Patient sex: F
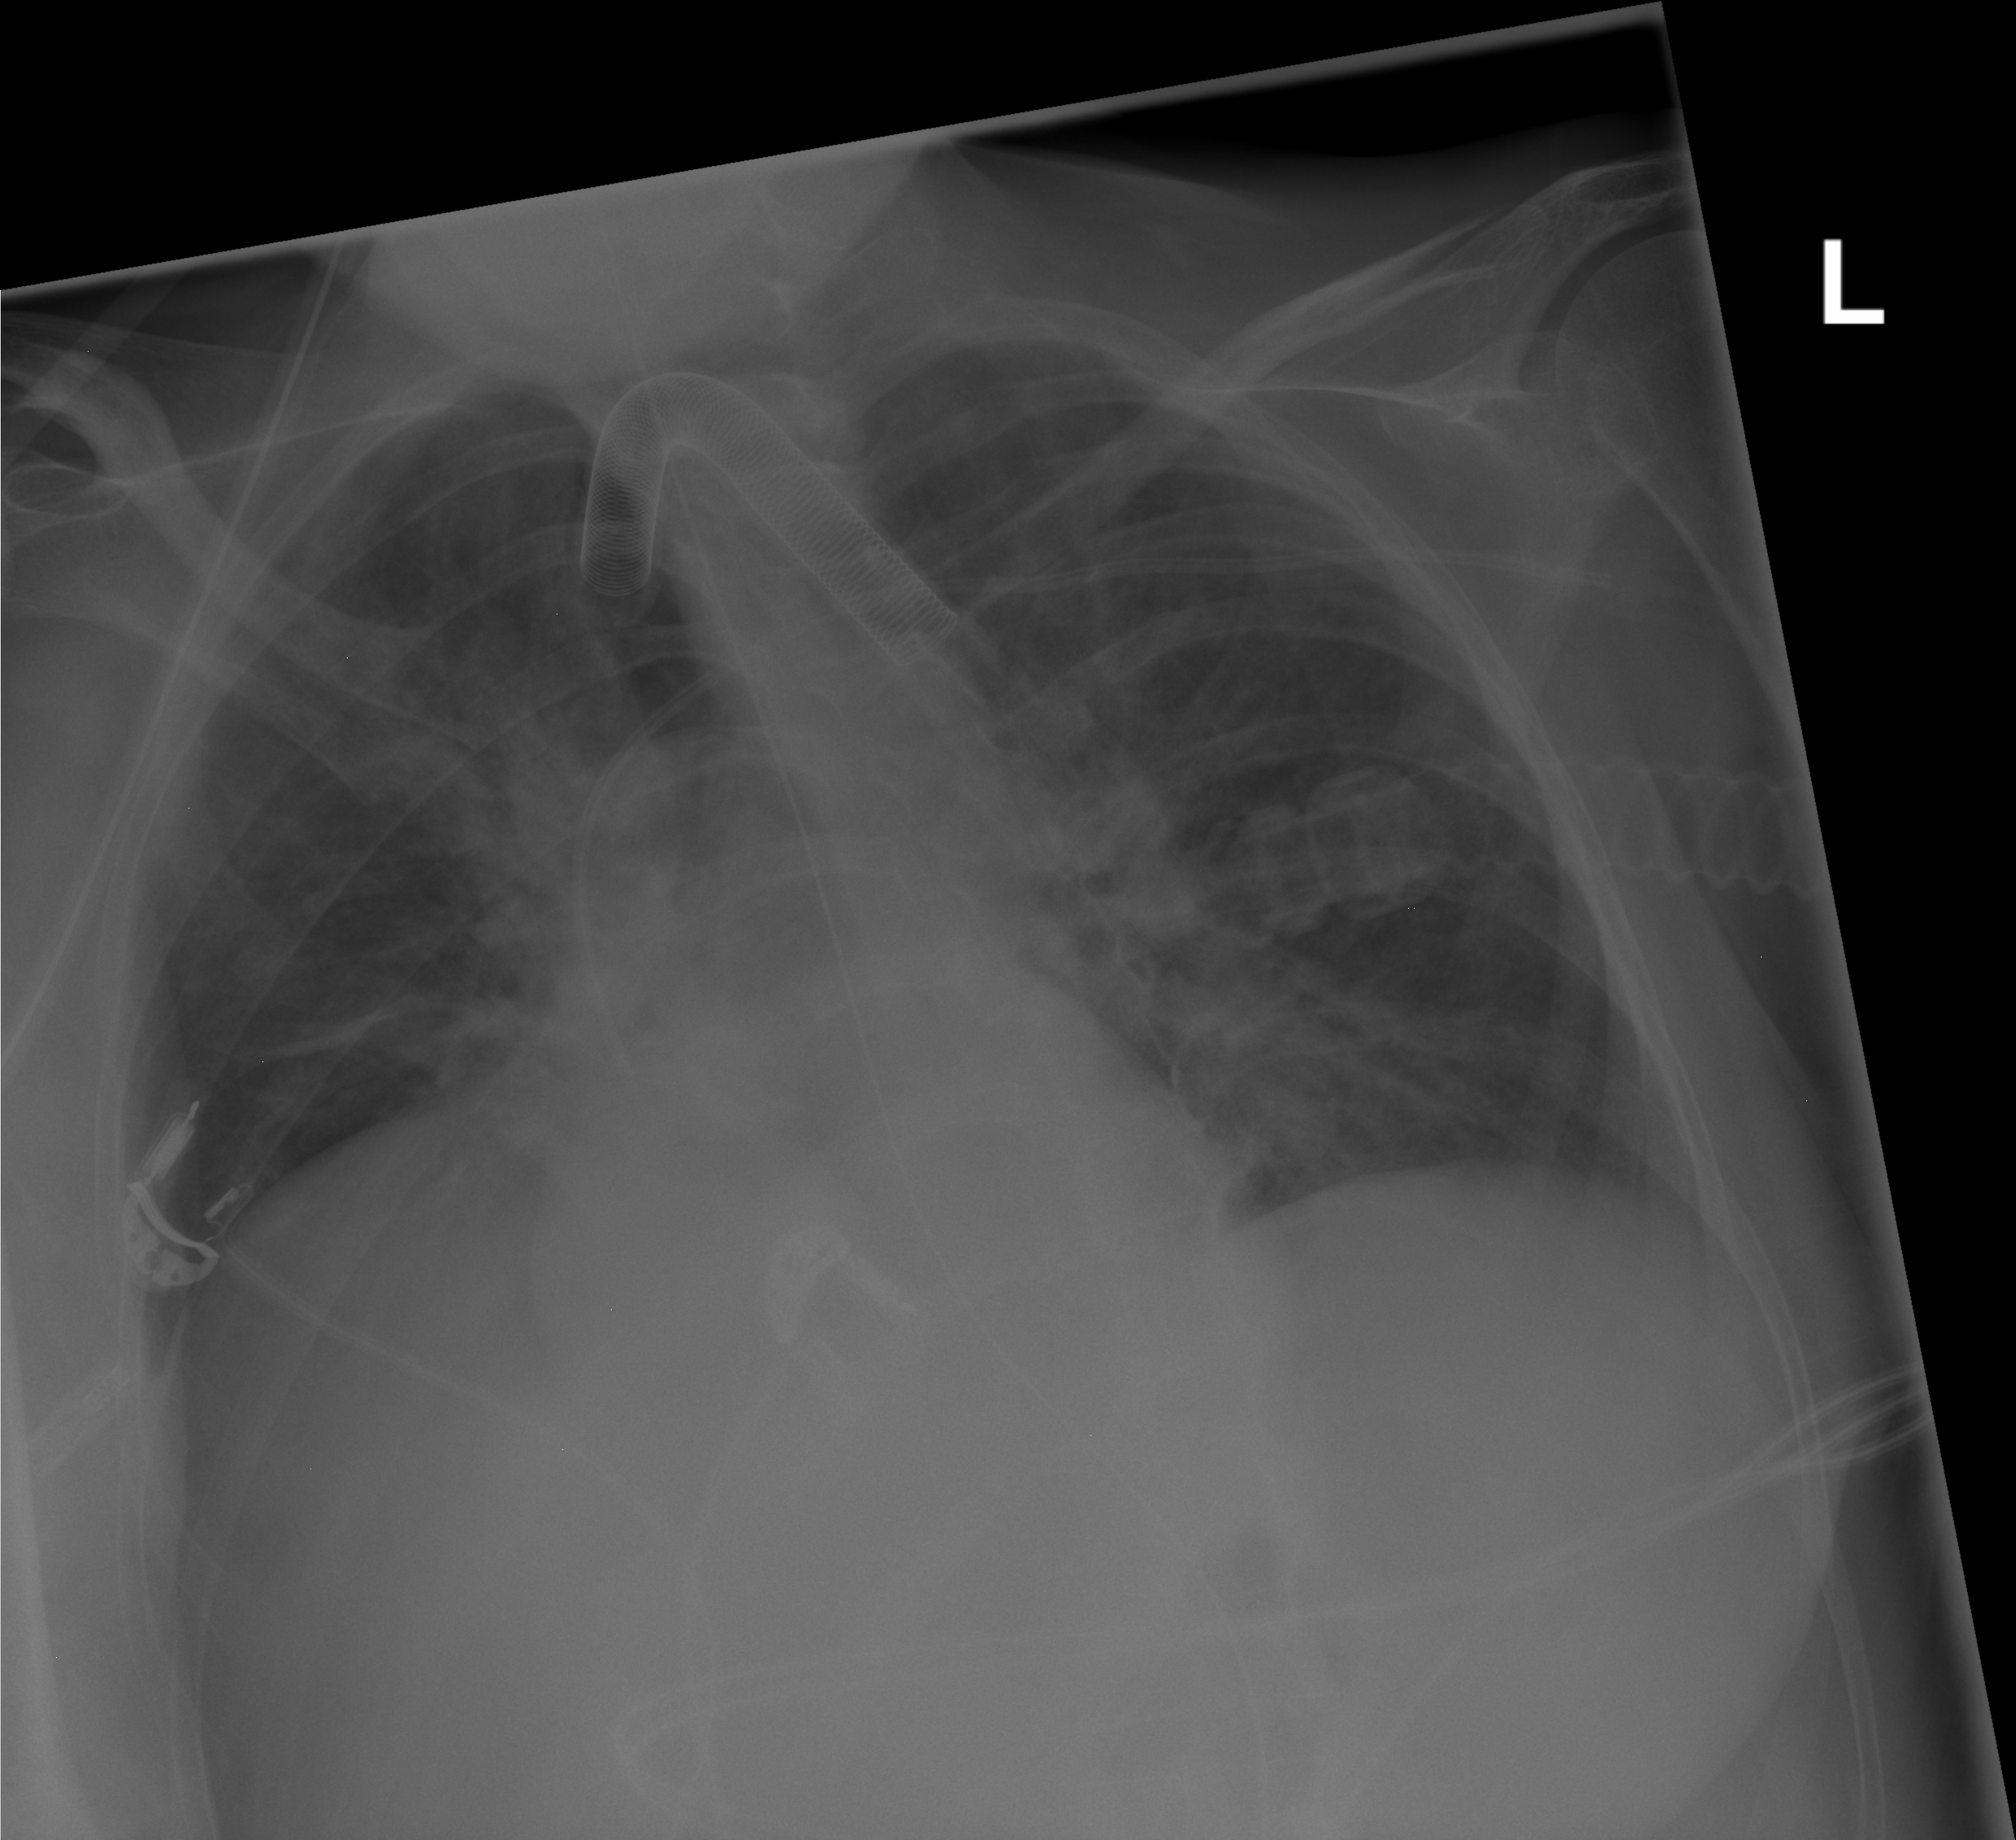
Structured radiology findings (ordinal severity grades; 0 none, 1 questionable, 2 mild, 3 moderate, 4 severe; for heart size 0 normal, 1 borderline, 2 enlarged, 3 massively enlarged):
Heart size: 0
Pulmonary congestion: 0
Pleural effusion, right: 0
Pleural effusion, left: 0
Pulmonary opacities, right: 0
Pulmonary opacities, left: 0
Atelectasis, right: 2
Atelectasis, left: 0